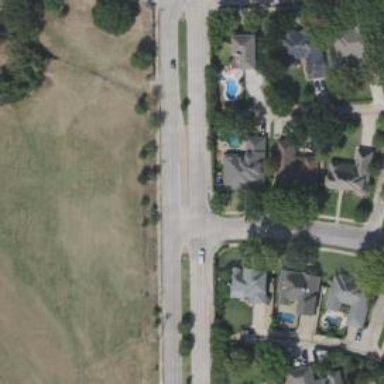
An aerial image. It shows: Secondary road with separate sidewalks.